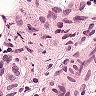
Metastatic tissue present: no